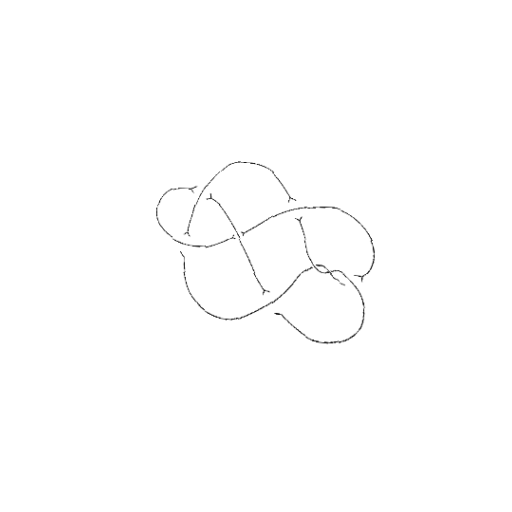
Crossing number: 8